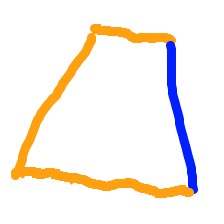
Shape: trapezoid